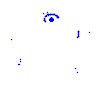
Particle: pion